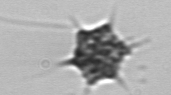
Label: Dictyocha